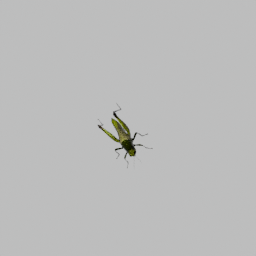
Label: animals